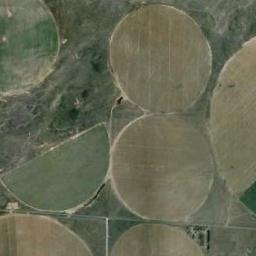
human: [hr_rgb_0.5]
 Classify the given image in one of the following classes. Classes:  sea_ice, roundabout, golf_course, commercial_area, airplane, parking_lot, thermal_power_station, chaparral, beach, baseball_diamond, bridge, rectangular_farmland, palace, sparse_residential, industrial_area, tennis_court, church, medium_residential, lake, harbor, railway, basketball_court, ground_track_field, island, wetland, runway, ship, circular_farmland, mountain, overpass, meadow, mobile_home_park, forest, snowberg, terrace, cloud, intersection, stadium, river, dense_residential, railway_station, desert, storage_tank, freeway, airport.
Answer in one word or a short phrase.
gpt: circular_farmland